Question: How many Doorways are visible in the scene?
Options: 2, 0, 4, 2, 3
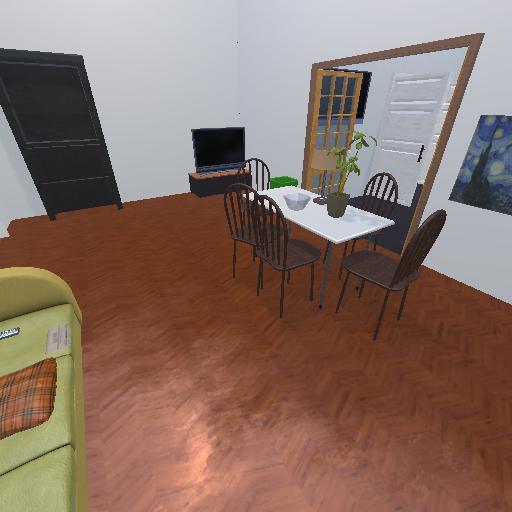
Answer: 2